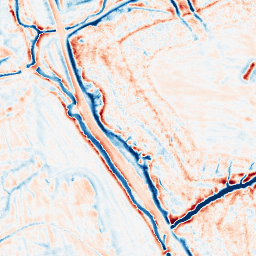
Category: edge_preserving
Decomposition family: bilateral
Decomposition parameters: d: 15
sigma_color: 150
sigma_space: 75
Upsampling method: cubic_catmull_rom
Upsampling parameters: scale: 8
Upsampling scale: 8